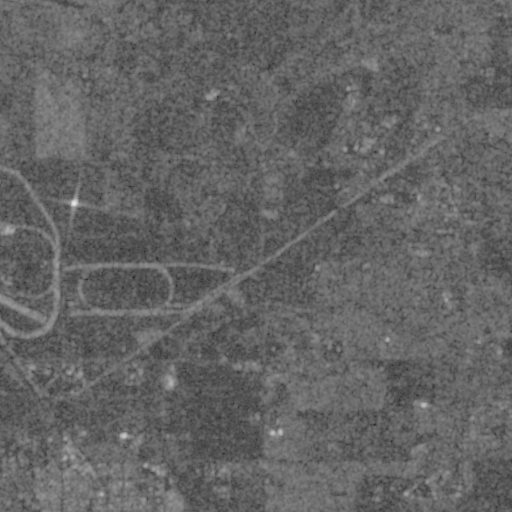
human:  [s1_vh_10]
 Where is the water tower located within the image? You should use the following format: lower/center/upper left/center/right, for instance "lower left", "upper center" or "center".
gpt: The water tower is located in the lower left of the image.
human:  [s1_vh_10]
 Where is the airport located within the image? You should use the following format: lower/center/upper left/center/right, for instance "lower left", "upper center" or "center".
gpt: There is no airport in the image.

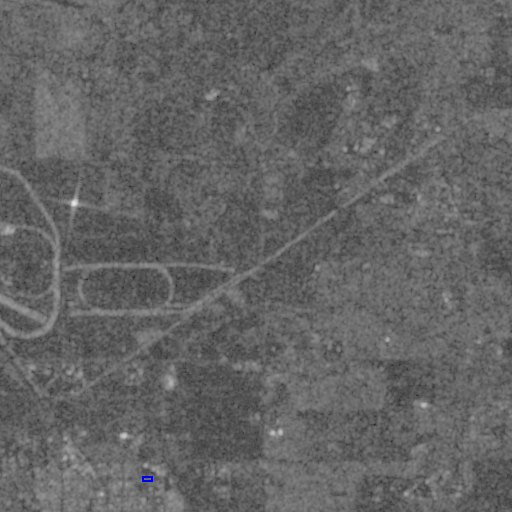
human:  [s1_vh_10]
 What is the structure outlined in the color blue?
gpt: The structure outlined in blue is a building.
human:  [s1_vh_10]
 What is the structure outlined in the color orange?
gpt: There is no orange outline.